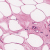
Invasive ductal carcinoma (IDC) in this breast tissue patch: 0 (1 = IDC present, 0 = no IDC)